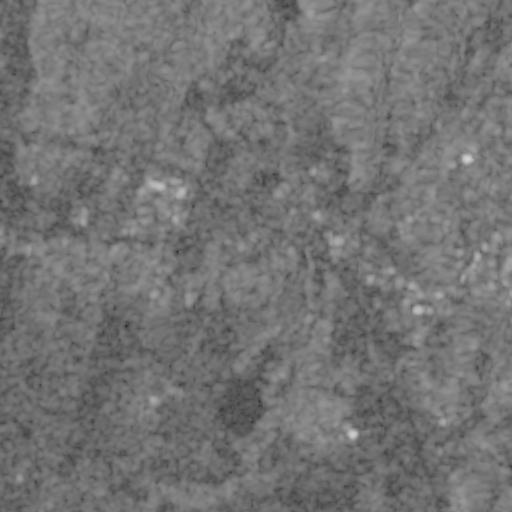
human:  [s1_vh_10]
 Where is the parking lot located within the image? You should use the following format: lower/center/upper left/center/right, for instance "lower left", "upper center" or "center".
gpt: The parking lot is located in the upper left of the image.
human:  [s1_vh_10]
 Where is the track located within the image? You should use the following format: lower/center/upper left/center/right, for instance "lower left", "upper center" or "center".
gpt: There is no track in the image.

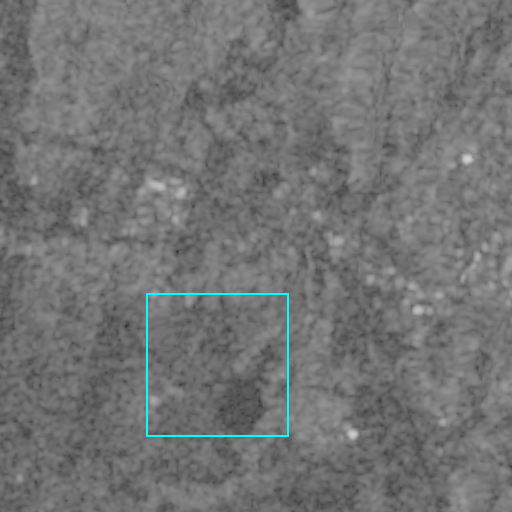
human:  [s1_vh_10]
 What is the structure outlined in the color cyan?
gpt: The structure outlined in cyan is a crop field.
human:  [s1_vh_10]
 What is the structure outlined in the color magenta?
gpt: There is no magenta outline.